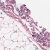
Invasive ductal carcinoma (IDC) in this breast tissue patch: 0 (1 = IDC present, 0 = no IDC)